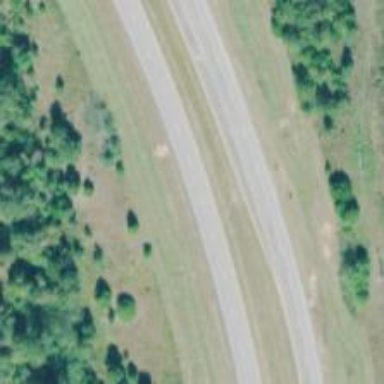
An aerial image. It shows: Expressway with asphalt surface classified as trunk highway.